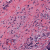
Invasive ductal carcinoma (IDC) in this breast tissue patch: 1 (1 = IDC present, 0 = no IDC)